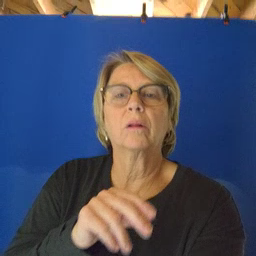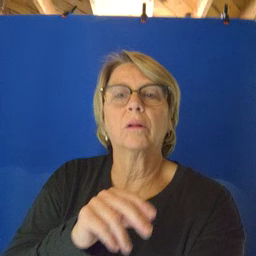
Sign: uncle